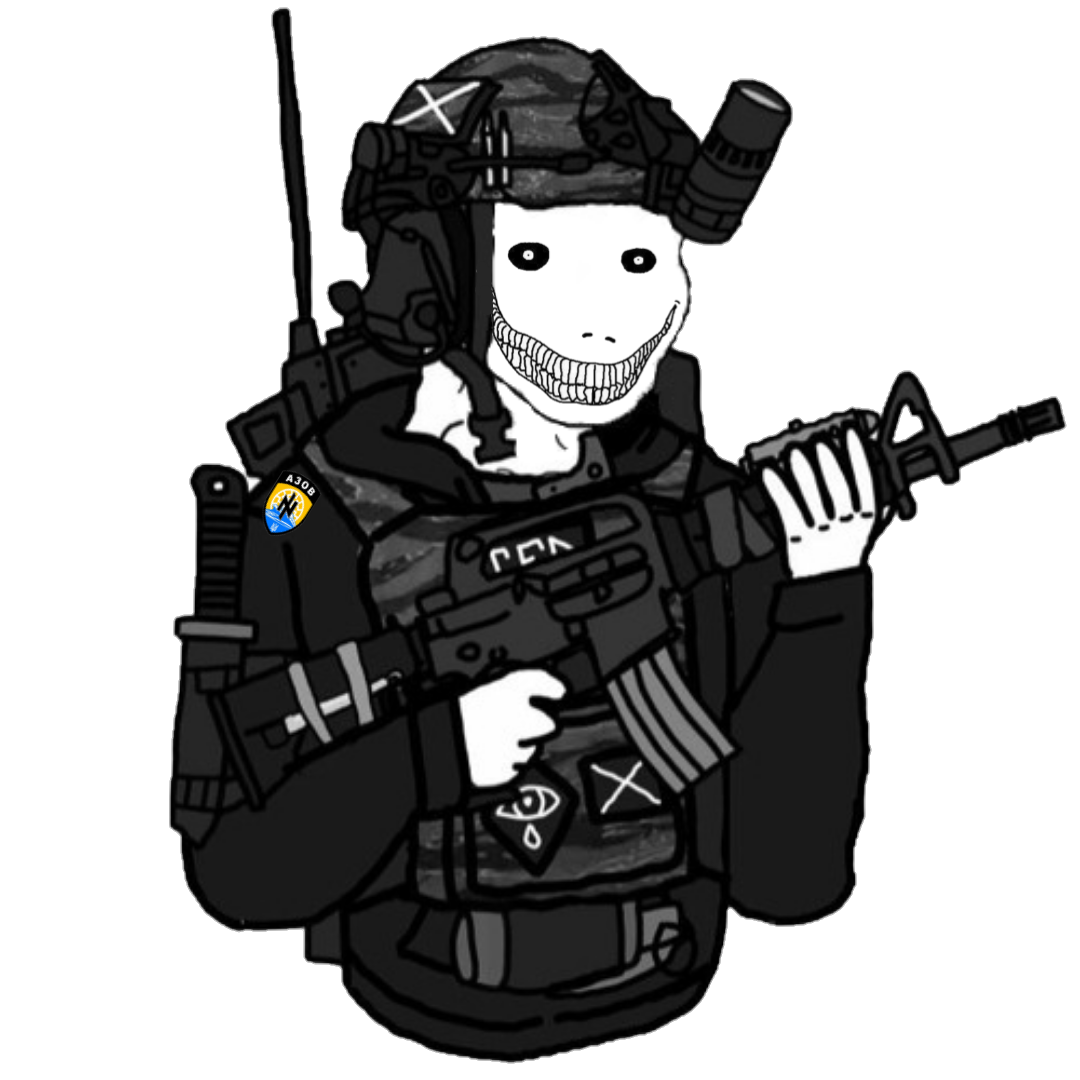
Label: 5_Oomer